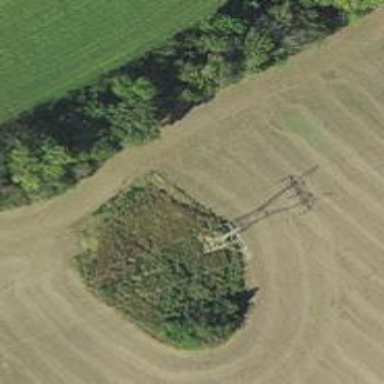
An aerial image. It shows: Power tower.